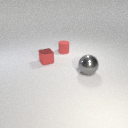
large gray metal sphere in front of small red metal cube